The plot shows how the frequency content of a bearing vibration signal evolves over time (STFT spectrogram). Diagnose the bearing from this image, choosing from: normal, inner_race, outer_race, ball.
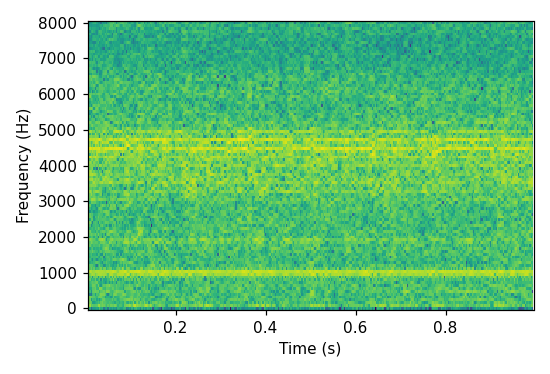
Answer: outer_race